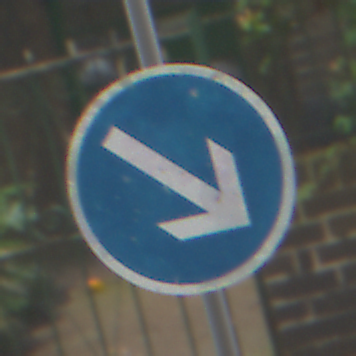
Verkehrszeichen: VorgeschriebeneVorbeifahrtRechts
Umgebung: Outdoor, Urban
Tageszeit: MorningAfternoon
Wetter: Overcast
Licht: Natural
Jahreszeit: NotSpecified
Kontrast: LowContrast